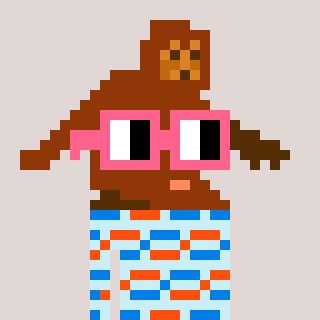
a pixel art character with square pink glasses, a bigfoot-shaped head and a cold-colored body on a warm background